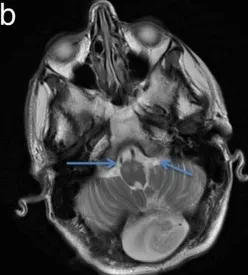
Axial T2-weighted (b) showing high signal medulla bilaterally, at the level of the inferior olivary nuclei. Post-operative pseudomeningocoele is also evident.
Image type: radiology (mri)